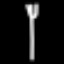
Label: fork